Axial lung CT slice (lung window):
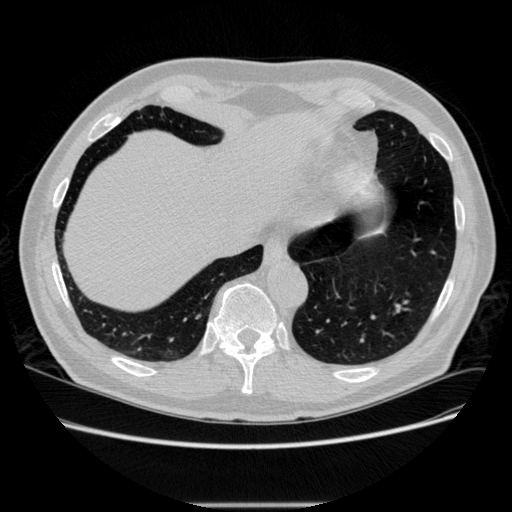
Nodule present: no